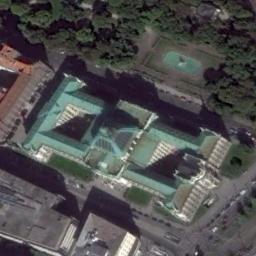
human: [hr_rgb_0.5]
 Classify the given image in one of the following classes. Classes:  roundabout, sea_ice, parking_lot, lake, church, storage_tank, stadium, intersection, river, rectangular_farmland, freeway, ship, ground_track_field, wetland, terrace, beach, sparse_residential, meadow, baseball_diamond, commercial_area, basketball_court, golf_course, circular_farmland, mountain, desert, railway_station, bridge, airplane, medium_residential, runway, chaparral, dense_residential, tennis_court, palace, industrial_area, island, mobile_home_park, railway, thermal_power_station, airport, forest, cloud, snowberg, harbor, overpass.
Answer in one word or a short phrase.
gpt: church